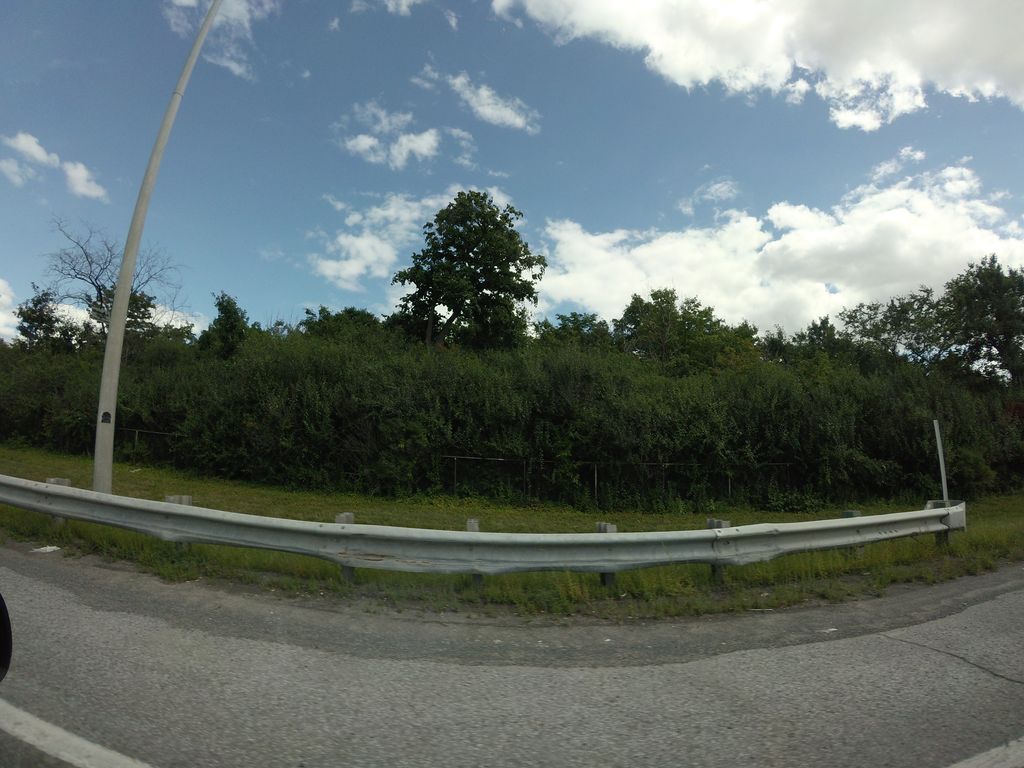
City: ottawa-gatineau